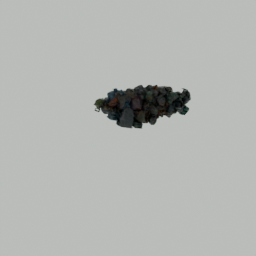
Label: mechanical